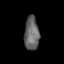
Tissue: skin
Cell type: Others
Senescence score: 0.7004
Nuclear area (px): 485
Mean DAPI intensity: 101.584